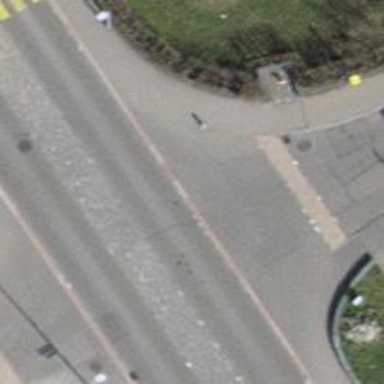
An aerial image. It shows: Residential road with asphalt surface and separate sidewalk.